Field crop: maize
Growth stage: 2
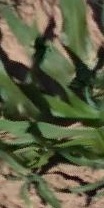
Species: maize